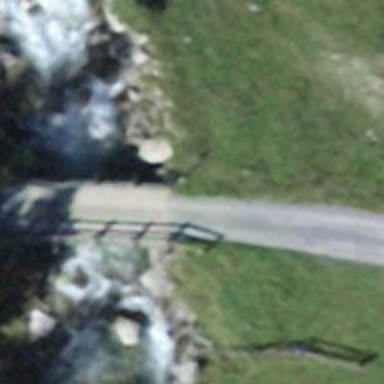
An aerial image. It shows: Track road on bridge.